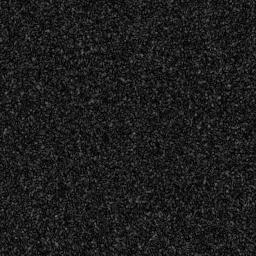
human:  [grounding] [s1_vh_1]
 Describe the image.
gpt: In the satellite image, there is  <ref>1 medium ship </ref> <box>[[58, 75, 65, 99, 0]]</box> located at bottom.